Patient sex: M
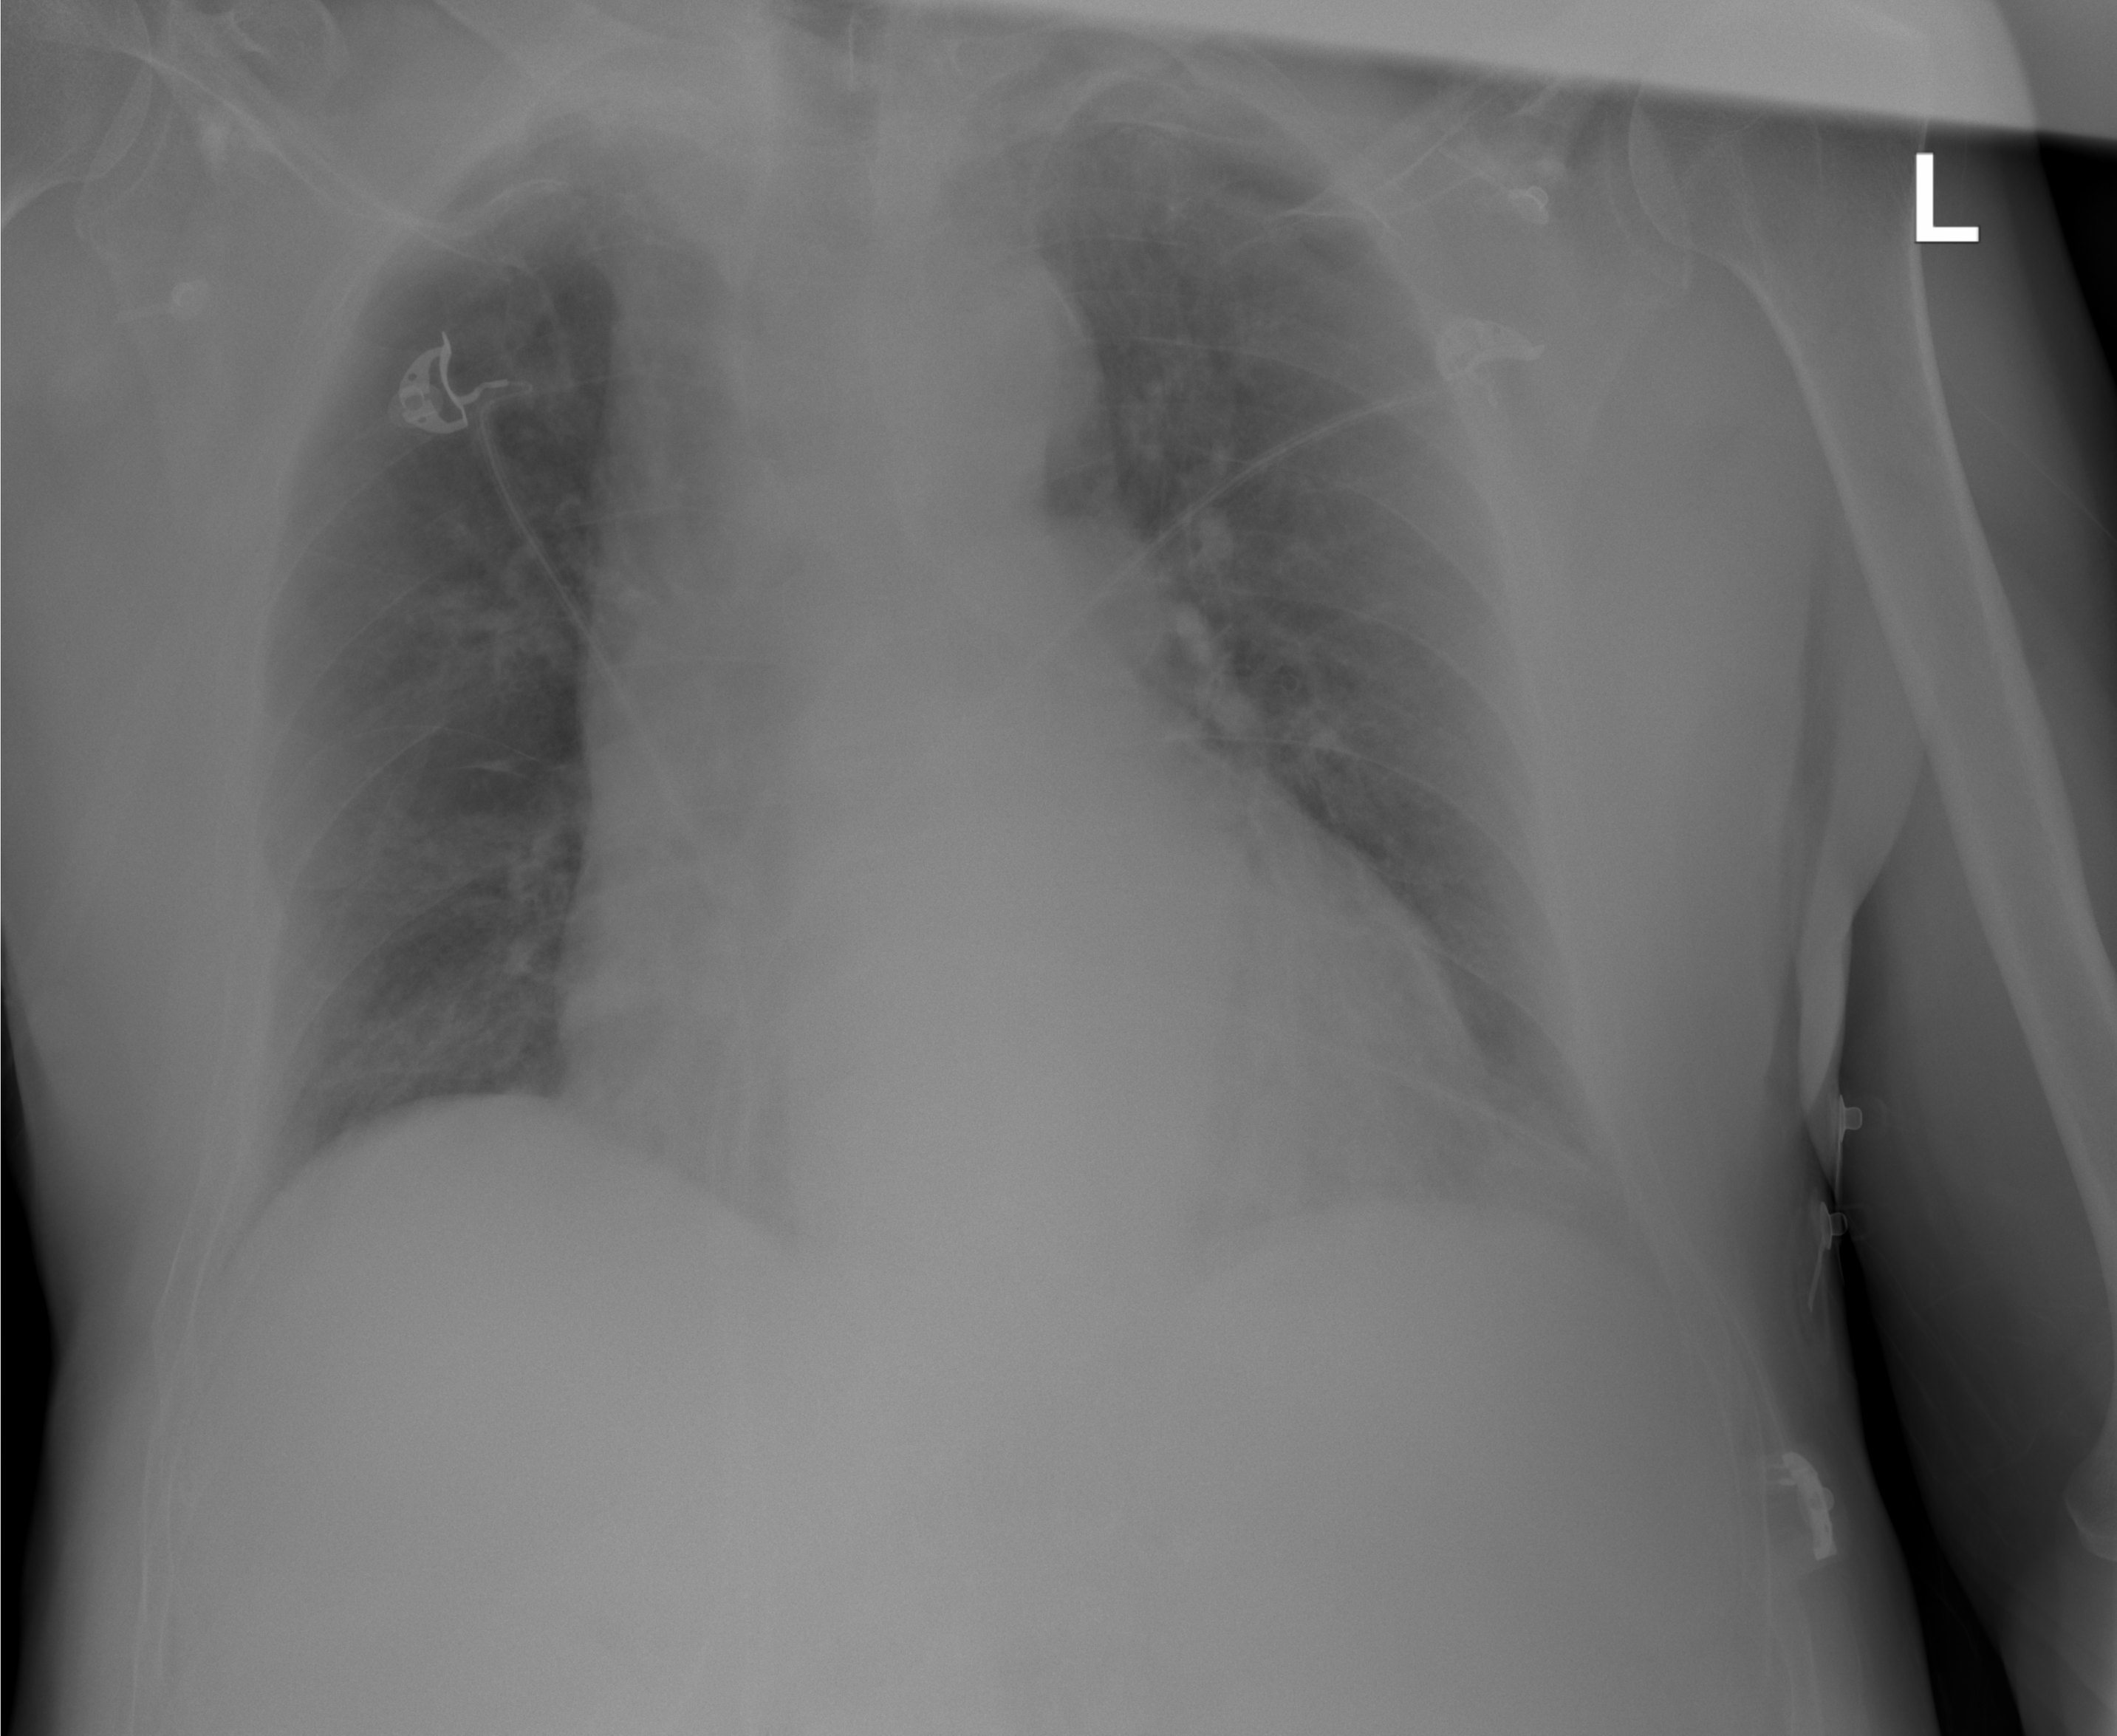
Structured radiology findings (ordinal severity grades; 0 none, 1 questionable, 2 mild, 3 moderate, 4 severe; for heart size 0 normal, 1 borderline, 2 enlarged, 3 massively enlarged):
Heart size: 2
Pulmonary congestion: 2
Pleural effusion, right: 0
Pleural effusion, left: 2
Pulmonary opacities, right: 0
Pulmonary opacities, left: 0
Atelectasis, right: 0
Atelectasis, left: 0